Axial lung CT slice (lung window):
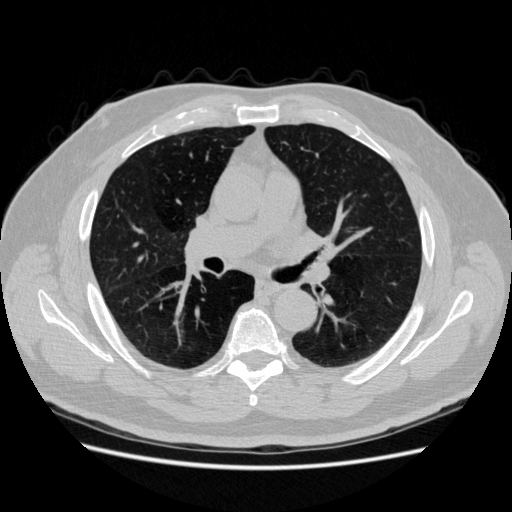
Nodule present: no